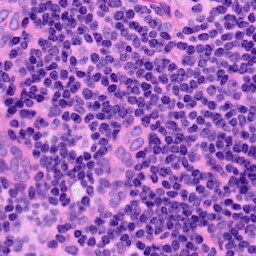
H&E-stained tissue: LymphNode